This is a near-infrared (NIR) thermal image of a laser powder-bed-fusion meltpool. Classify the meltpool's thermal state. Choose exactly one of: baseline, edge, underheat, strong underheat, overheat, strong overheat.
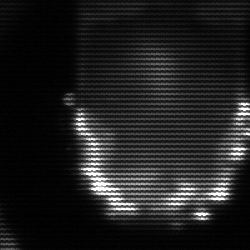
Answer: baseline